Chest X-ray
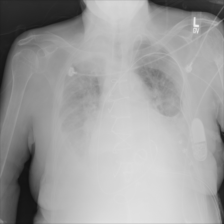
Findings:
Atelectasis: negative
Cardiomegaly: negative
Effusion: negative
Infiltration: negative
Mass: negative
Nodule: negative
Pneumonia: negative
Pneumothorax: negative
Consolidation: negative
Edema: negative
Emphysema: negative
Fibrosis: negative
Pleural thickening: negative
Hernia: negative